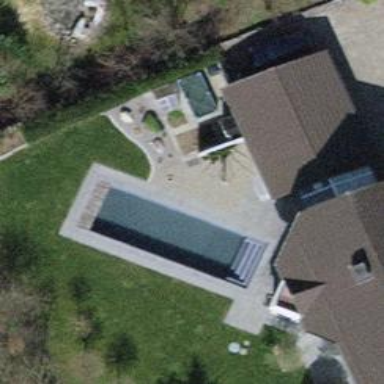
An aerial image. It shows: Swimming pool located in leisure land.